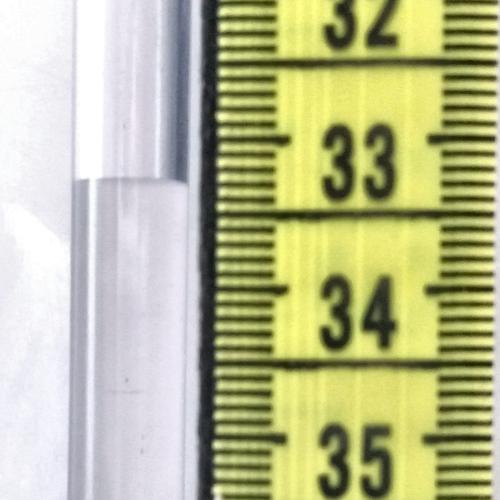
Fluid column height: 33.3 cm